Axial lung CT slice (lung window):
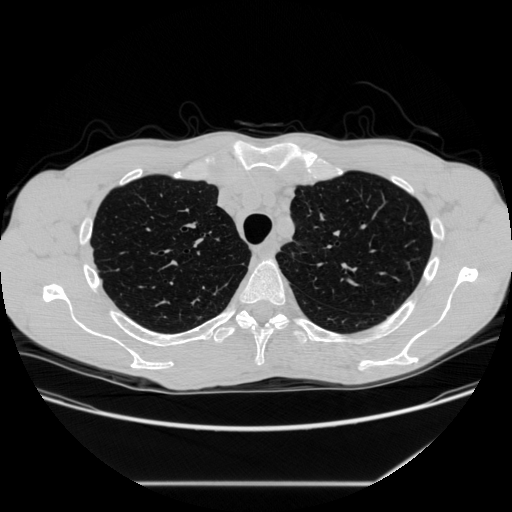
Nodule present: no